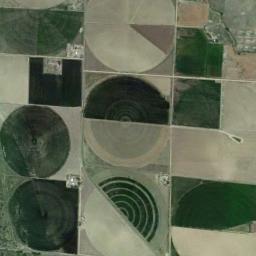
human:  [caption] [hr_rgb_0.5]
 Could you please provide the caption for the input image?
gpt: Several circular or fan-shaped farmlands with different colors are neatly arranged on the ground .

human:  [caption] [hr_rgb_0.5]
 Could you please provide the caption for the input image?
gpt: A few green, Ocher-shaped, Circular farmlands with a full circle, Semicircle, And multiple semicircles .

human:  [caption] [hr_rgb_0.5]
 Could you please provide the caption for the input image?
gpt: Some deep green circle farmland are in the bare land .

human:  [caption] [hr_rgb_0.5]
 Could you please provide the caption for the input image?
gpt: There are four round fields .

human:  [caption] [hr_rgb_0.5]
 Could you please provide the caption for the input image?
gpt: There are several circular farmlands of different sizes .